Question: I am using <URL> to display the weekdays:
'''
<LinearLayout
android:layout_gravity="center"
android:layout_width="fill_parent"
android:layout_height="wrap_content">
<ImageView
android:id="@+id/calendarheader"
android:src="@drawable/blue_bg_with_text"
android:layout_gravity="center"
android:layout_width="fill_parent"
android:layout_height="wrap_content">
</ImageView>
</LinearLayout>
'''

I would not like to use an image for the weekdays. How can I set it programmatically?
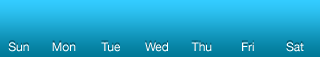
Answer: Create a horizontal 'LinearLayout' with seven 'TextView's. You can set their contents using <URL>
In terms of formatting, using a center 'gravity' on each 'TextView' and a large upper padding on the 'LinearLayout' should work fine, and you can set the background to whatever you need using a drawable.